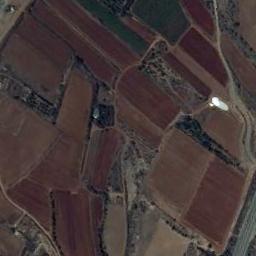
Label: rectangular_farmland